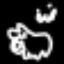
Label: frog